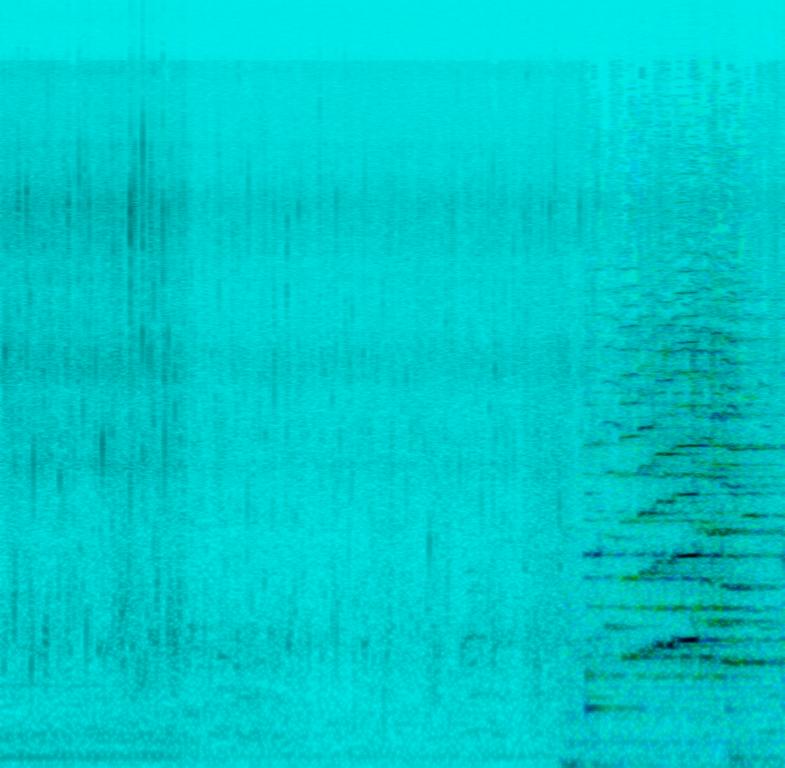
The song is instrumental. The tempo is fast with violins playing in harmony showing exemplary technique. The song is emotional, spirited and passionate. The song is a western classical music hit. The audio quality is poor.